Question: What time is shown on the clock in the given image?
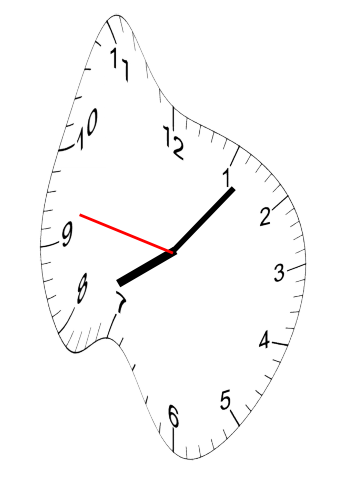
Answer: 08:06:47